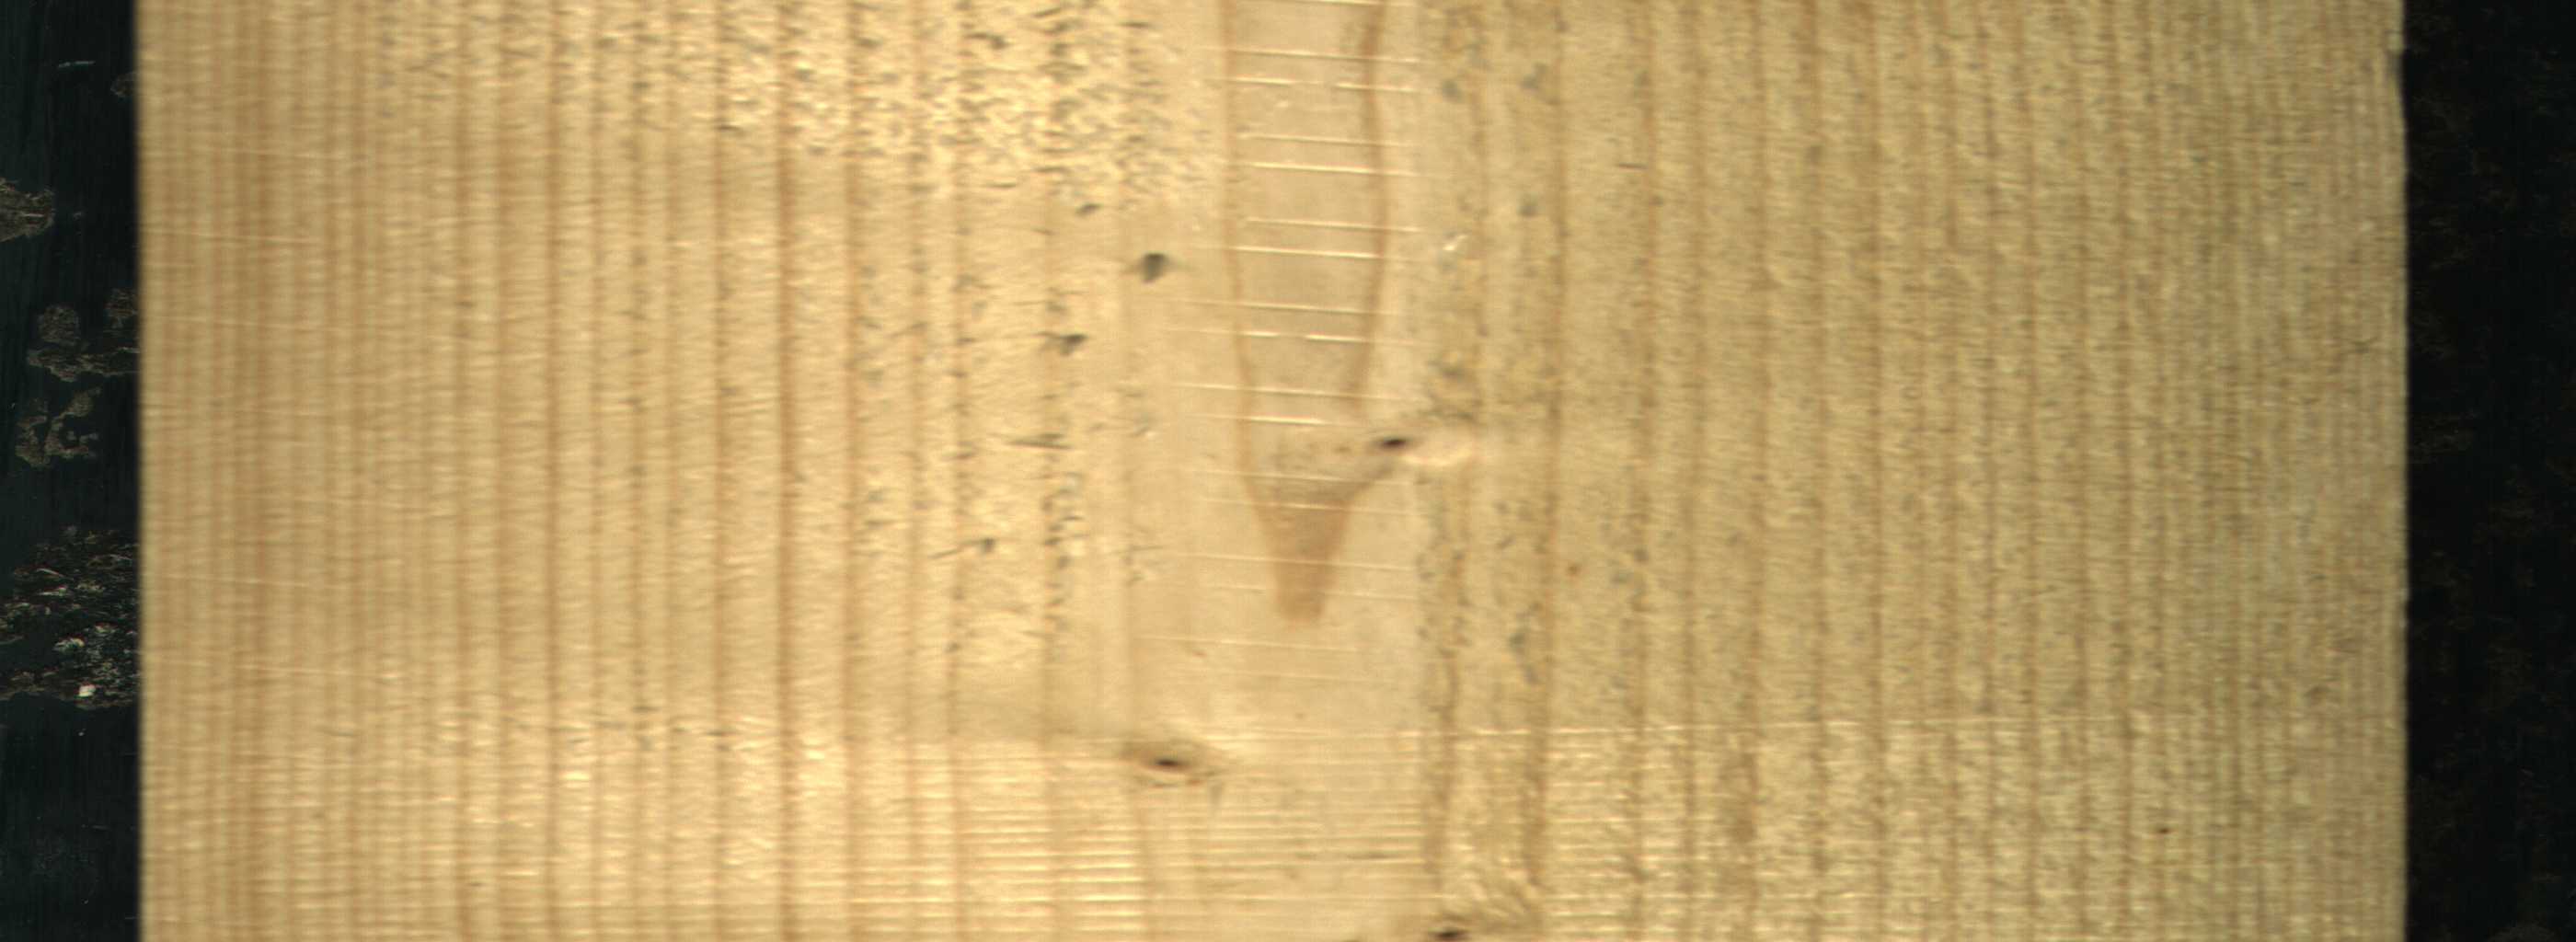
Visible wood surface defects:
Live_Knot
Live_Knot
Live_Knot